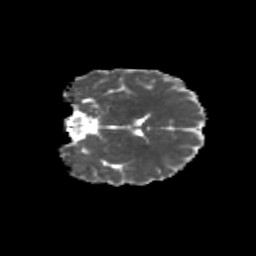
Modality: MD
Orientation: coronal
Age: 11
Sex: female
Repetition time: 9.512 s
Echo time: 0.089 s